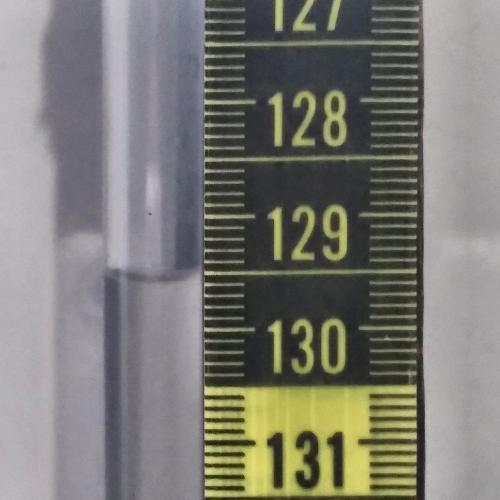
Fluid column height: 129.6 cm